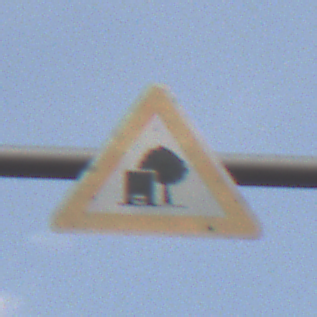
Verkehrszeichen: UnzureichendesLichtraumprofil
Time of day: Midday
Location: Outdoor (Nature)
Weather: PartlyCloudy
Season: NotSpecified
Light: Natural